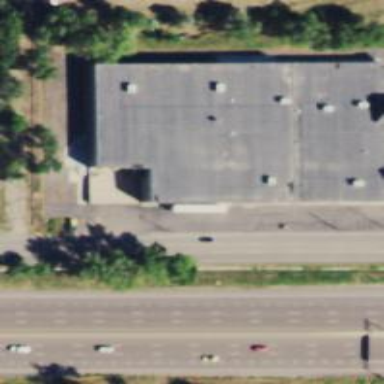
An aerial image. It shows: Retail building housing furniture shop.